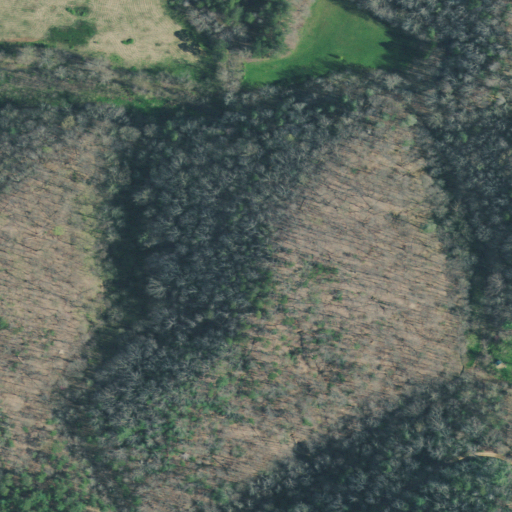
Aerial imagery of mountain in Tennessee named Potato Hill containing deciduous forest, mixed forest, pasture, open development, and evergreen forest